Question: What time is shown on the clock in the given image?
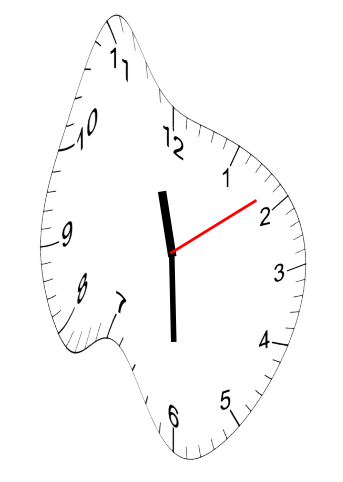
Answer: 11:30:09